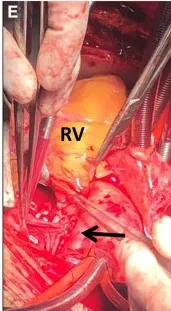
A bileaflet bovine pericardial patch was then tailored.
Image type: medical_photograph (other_medical_photograph)